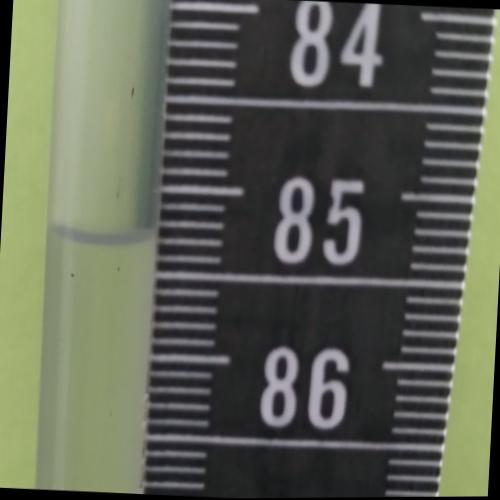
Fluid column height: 85.3 cm